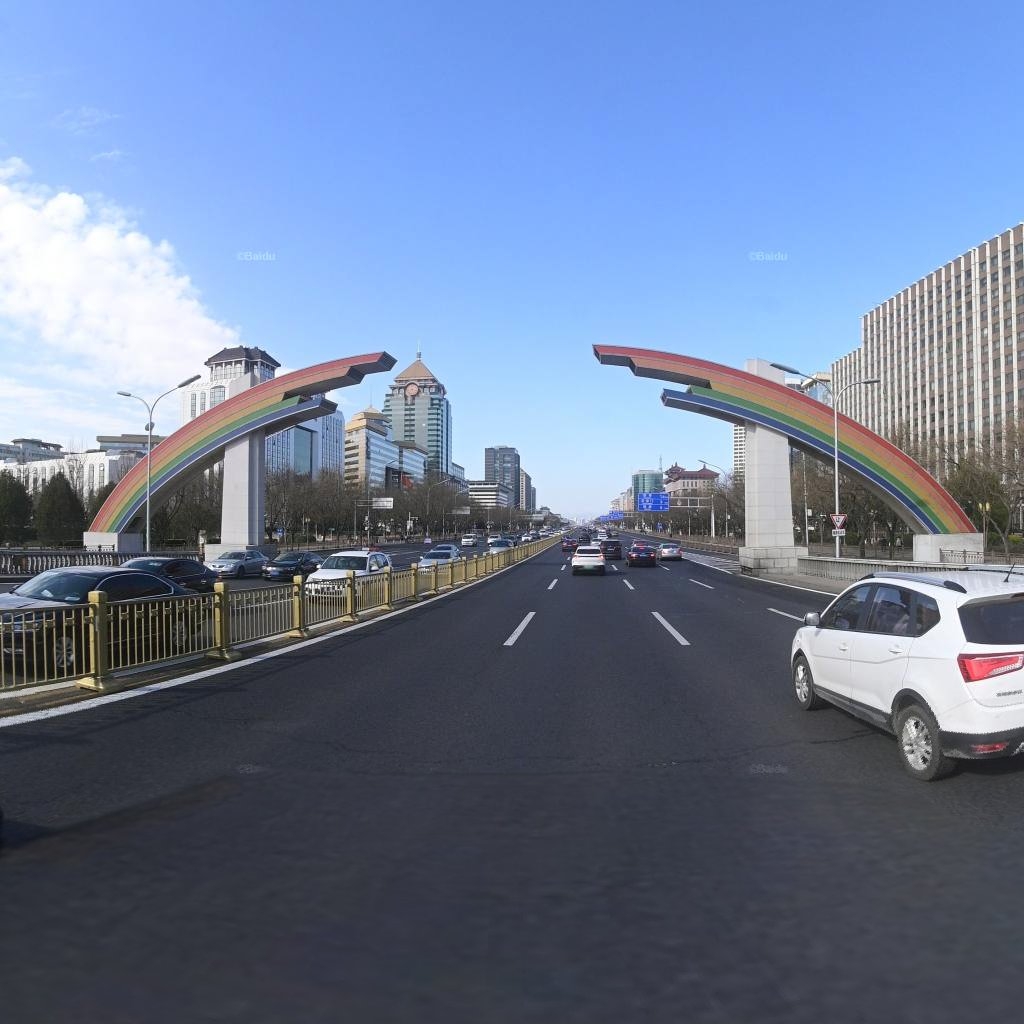
Region: Dongcheng
Road damage annotations: transverse crack, transverse patch